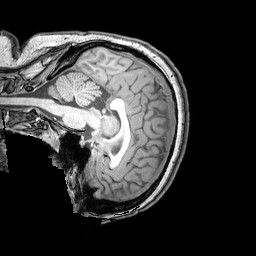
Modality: T1w
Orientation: sagittal
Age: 24
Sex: female
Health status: healthy
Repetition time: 0.081 s
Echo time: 0.037 s